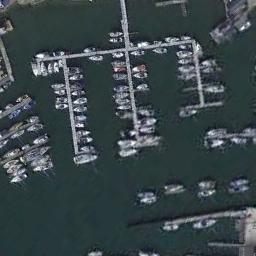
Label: harbor